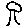
Label: tree